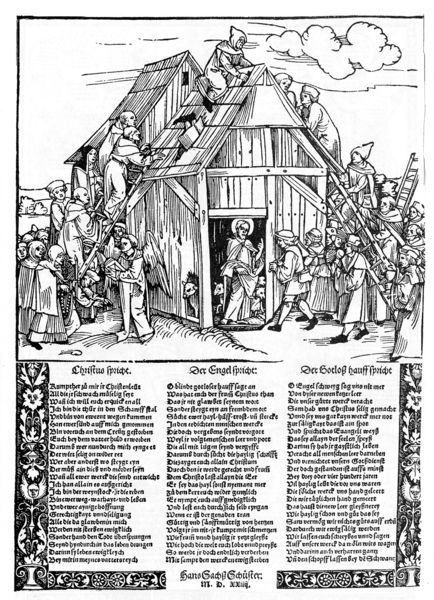
Titel: Der Schafstall Christi
Künstler: Sebald  kopiert nach Beham
Institution: (Seriendruck)
Schlagwörter: fuß, gruppe, himmel, weiß, wolken, menschen, frau, grau, holz, hüte, männer, schwarz, tür, dach, haus, tiere, wolke, haube, leute, masse, menge, ornament, mütze, bibel, rahmen, häuser, hütte, gewand, drei, schuppen, engel, holzschnitt, schrift, dächer, giebel, grafik, graphik, spalten, leiter, ornamente, verzierung, deutsch, bretter, nägel, buch, scheune, religion, sprossen, druck, schraffur, radierung, stich, seite, illustration, schwarzweiß, text, literatur, buchdruck, buchseite, heiligenschein, nimbus, christus, jesus, jesus christus, holzhütte, hilfe, krankheit, mittelalter, stall, heiliger, mönche, umhänge, kutten, heilige, heilig, kupferstich, heilung, heiland, schafe, holzhaus, altdeutsch, handschrift, legende, verschlag, ziegen, schuster, latein, einblattdruck, aufsteigen, pilger, hausbau, wunder, helfer, freunde, majuskel, absturz, kapuzen, leitern, hans sachs, heiligenlegende, christi geburt, richtfest, dachdecker, zimmerleute, hinaufsteigen, dachbesteigung, dacharbeiter, bei arbeit, früher druck, biblisches motiv, deutsche sprache, der engel, zachäus